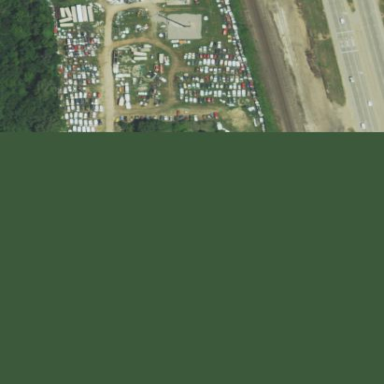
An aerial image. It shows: Scrap yard located in industrial area.